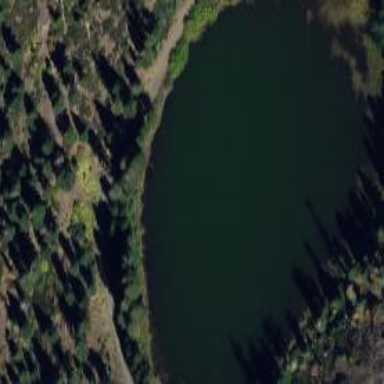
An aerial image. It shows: Serene lake.